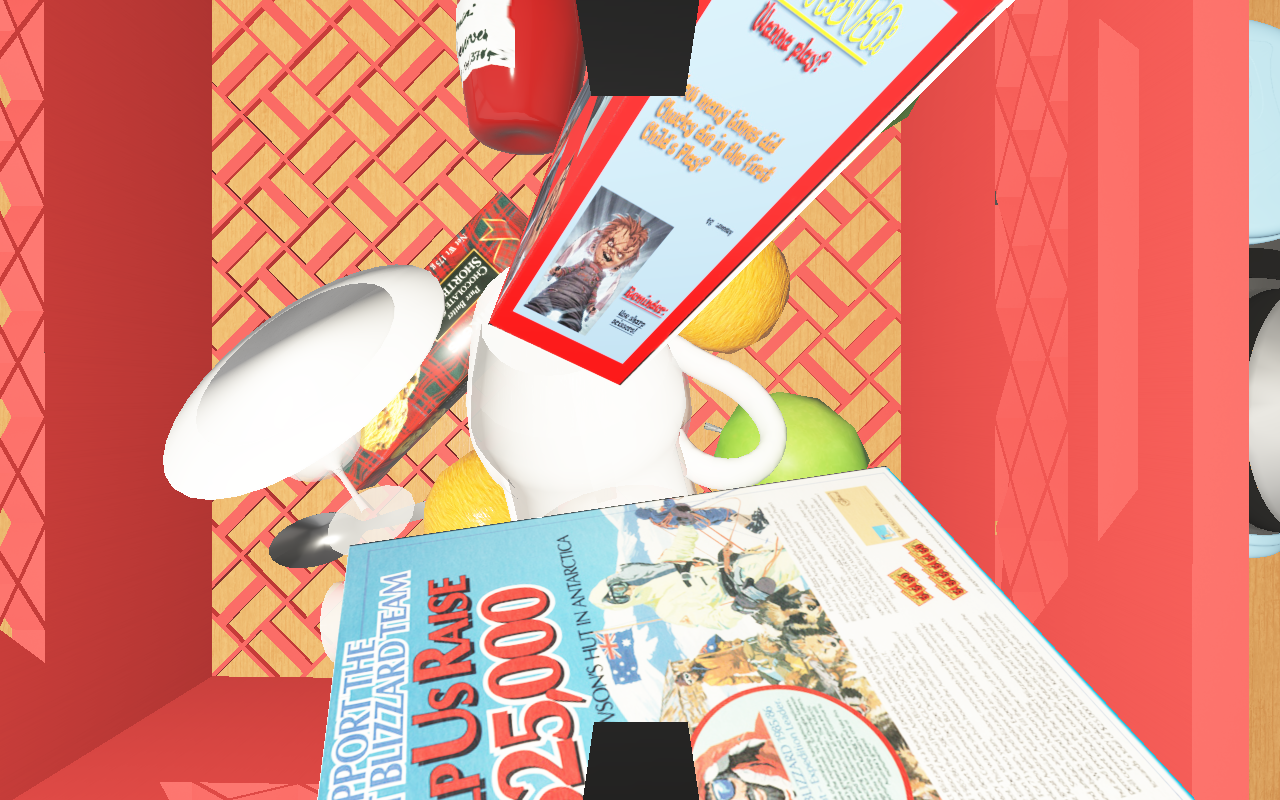
Objects in the scene:
carafe
water bottle
apple
apple
orange
orange
plate
jam jar
cereal box
biscuit box